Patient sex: M
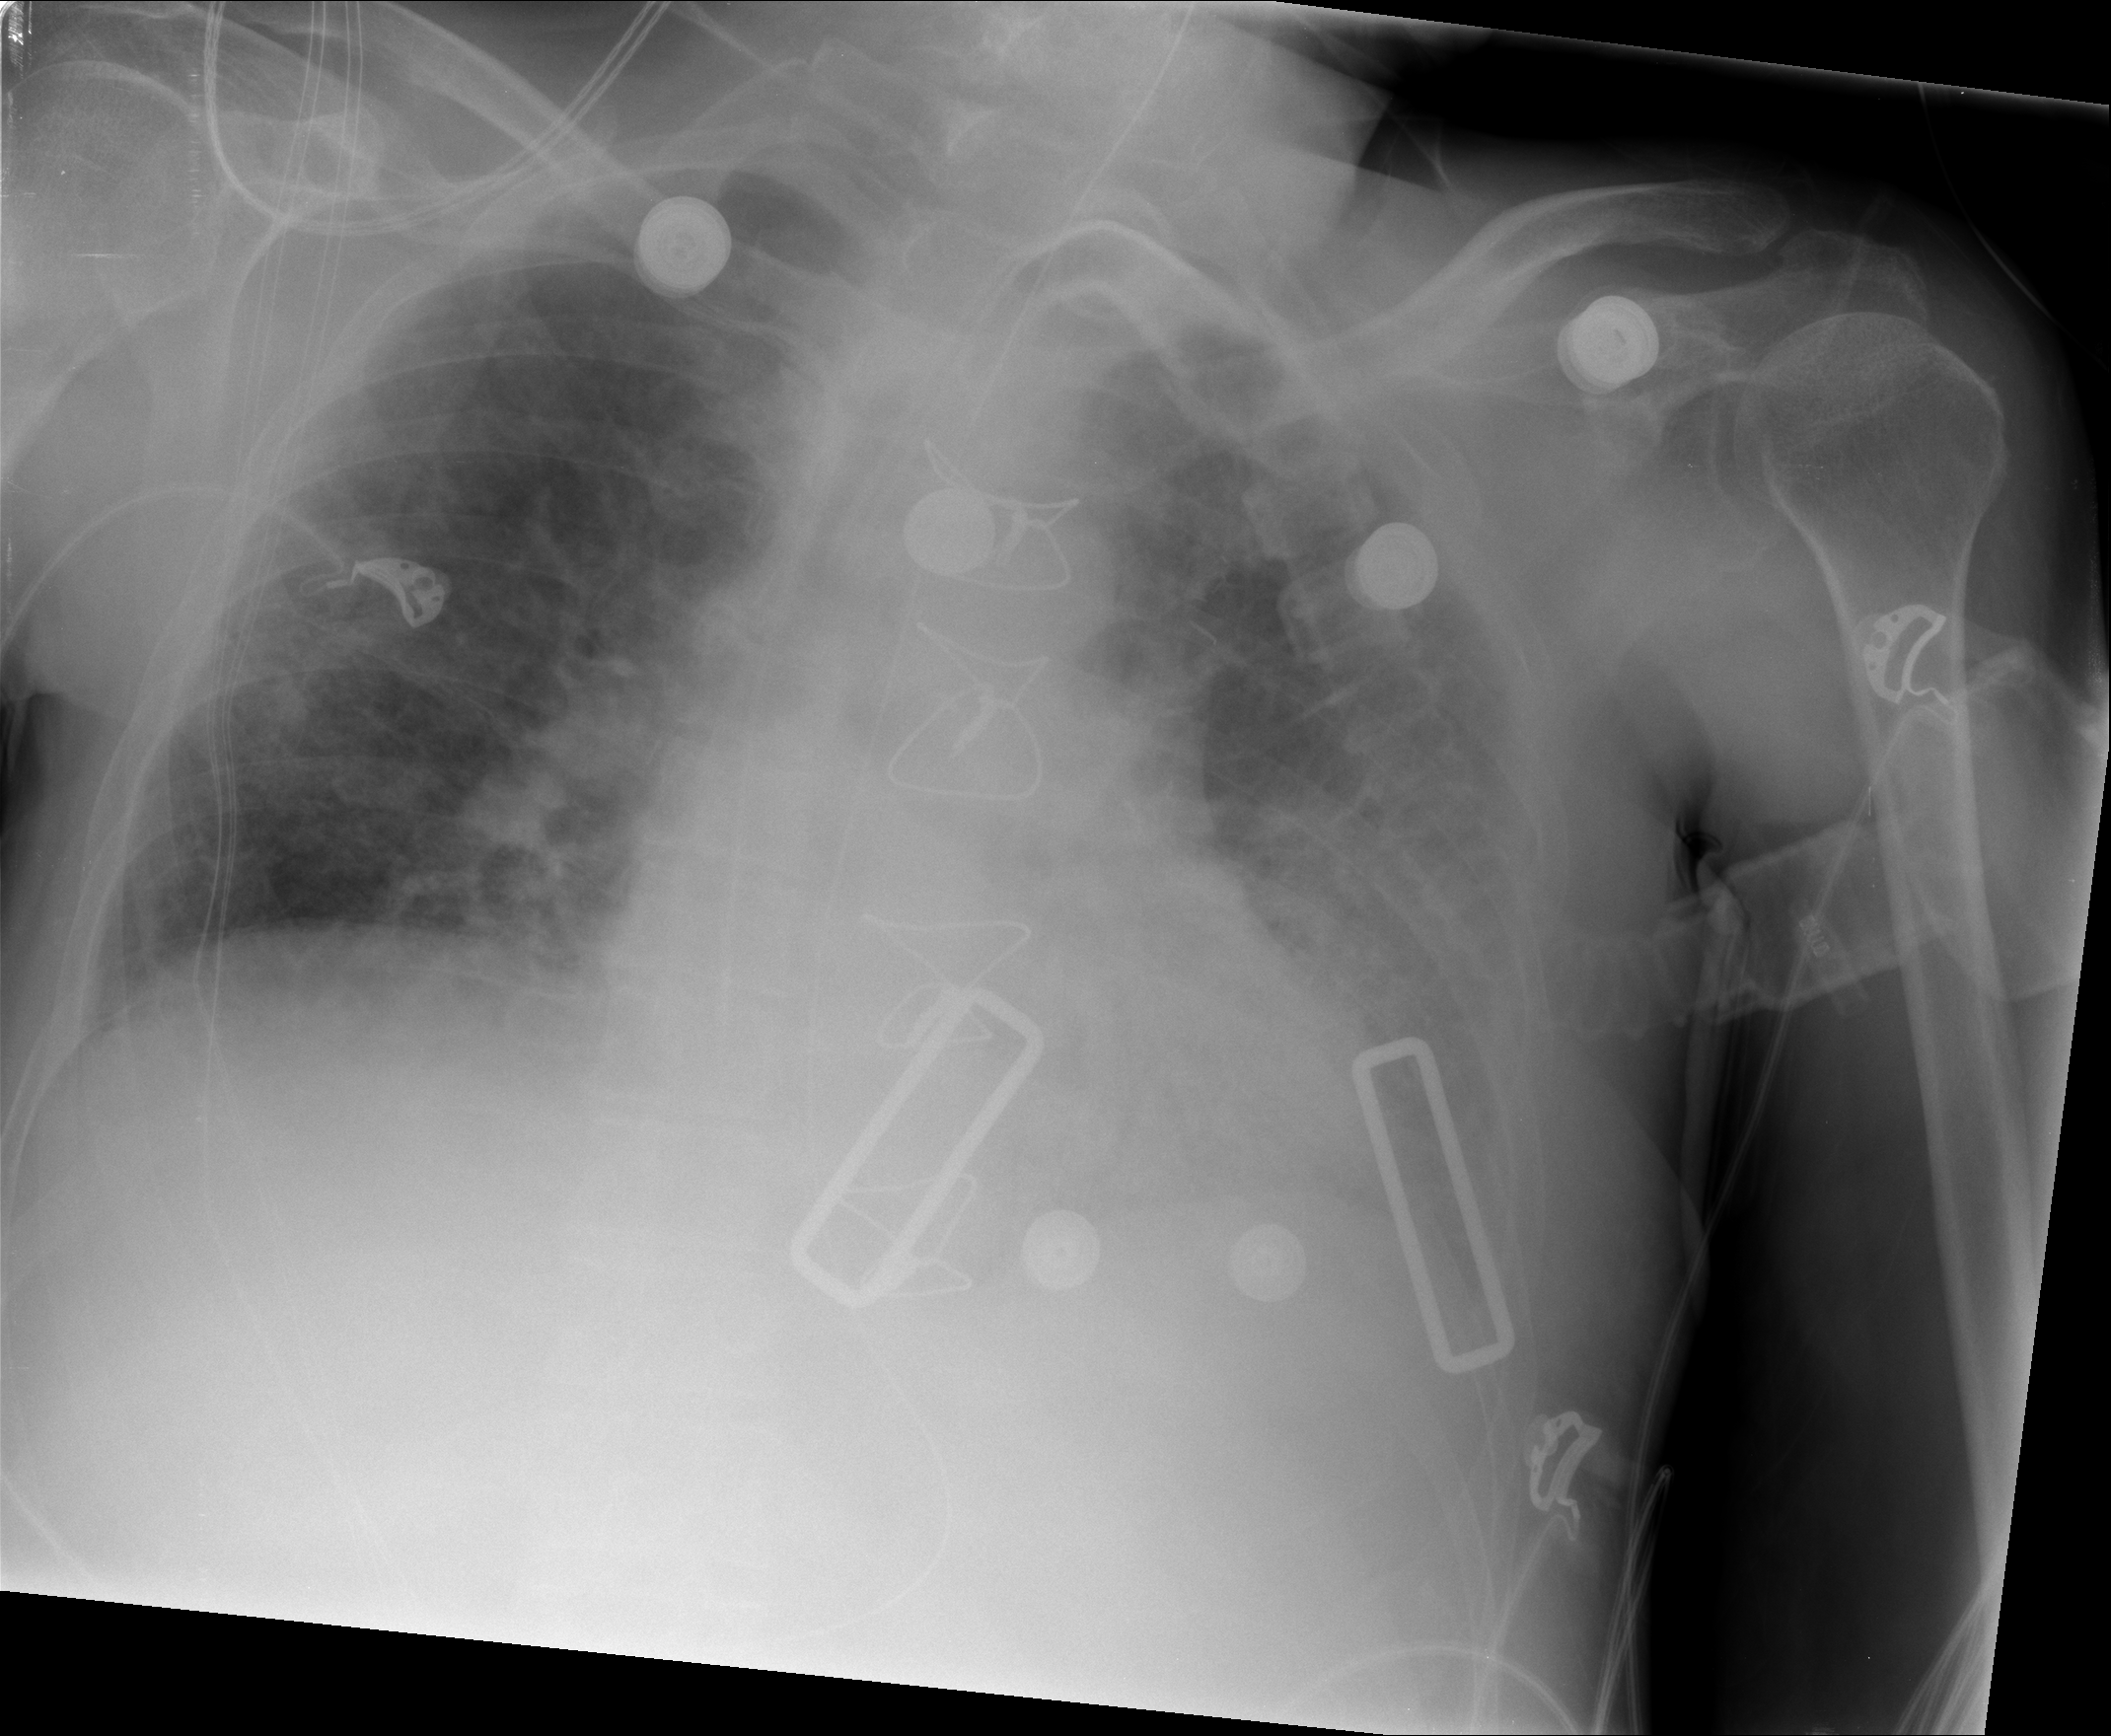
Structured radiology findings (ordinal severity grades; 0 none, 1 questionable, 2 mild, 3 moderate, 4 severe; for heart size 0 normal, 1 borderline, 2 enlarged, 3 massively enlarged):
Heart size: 2
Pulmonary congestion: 3
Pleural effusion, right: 0
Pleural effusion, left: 3
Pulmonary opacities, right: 0
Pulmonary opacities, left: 0
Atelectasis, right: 0
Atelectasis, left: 2